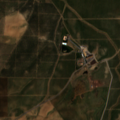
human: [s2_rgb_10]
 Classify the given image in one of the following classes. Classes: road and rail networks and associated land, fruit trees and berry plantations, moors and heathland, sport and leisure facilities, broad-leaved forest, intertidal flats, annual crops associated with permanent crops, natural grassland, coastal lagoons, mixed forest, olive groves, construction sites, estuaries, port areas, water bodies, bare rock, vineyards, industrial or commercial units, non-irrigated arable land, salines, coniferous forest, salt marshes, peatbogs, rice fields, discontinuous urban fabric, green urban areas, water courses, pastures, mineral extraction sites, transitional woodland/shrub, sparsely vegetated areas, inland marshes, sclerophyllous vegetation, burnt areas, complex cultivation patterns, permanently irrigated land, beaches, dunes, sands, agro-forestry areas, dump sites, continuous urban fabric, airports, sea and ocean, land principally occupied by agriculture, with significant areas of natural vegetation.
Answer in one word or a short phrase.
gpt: non-irrigated arable land, olive groves, transitional woodland/shrub